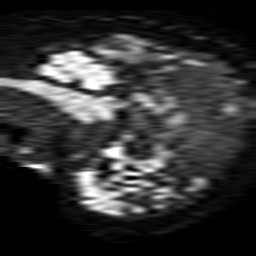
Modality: TRACE
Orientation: sagittal
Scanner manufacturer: philips
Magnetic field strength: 1.5 T
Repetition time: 3.508 s
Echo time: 0.09255 s